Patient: sex F, age 35
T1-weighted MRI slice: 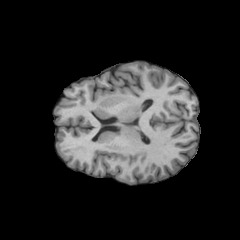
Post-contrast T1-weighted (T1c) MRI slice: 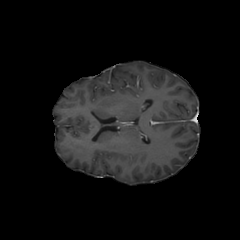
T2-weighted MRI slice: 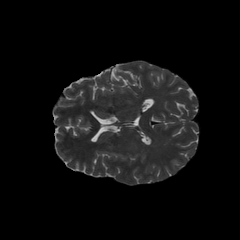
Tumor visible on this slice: no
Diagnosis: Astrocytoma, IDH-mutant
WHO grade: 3